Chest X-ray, PA view. Patient: 15 years old, sex M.
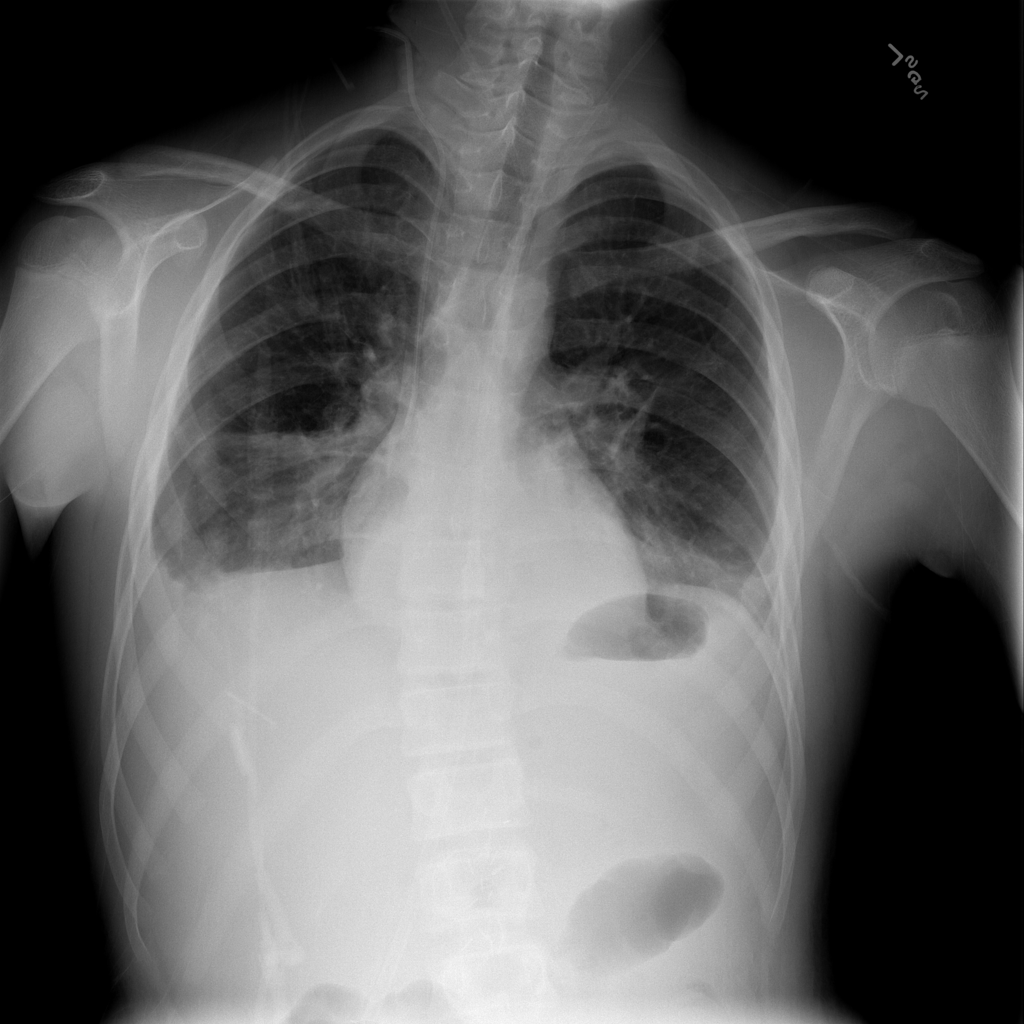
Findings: Effusion